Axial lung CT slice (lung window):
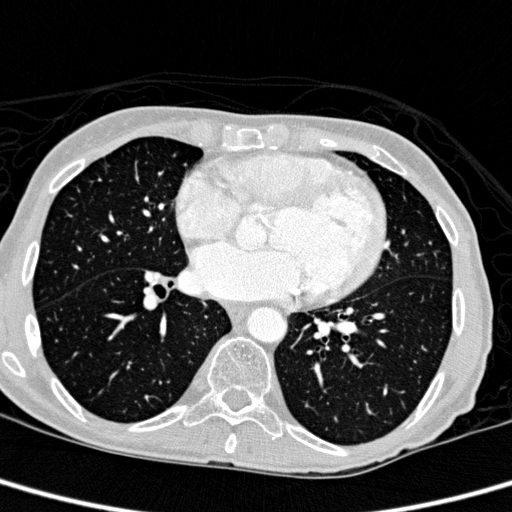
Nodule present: no